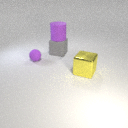
large gray rubber cube behind small purple rubber sphere